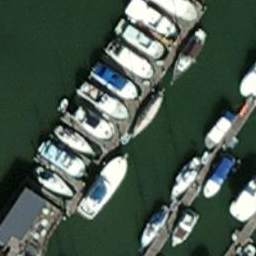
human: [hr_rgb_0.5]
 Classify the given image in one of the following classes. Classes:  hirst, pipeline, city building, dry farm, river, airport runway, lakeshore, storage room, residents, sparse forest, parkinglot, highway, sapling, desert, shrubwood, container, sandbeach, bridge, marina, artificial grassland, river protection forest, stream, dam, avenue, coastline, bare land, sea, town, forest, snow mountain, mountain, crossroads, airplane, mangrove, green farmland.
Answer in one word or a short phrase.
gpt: marina